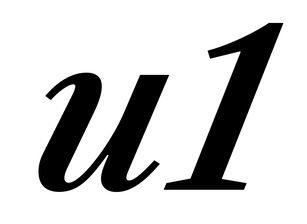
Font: LibreCaslonText-Italic_SemiBold_Italic